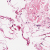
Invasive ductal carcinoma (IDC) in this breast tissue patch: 0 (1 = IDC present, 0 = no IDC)